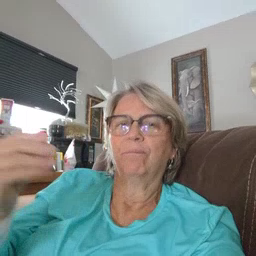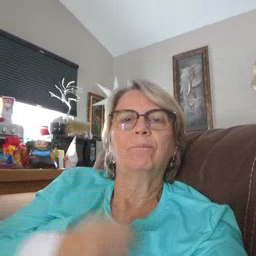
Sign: wolf